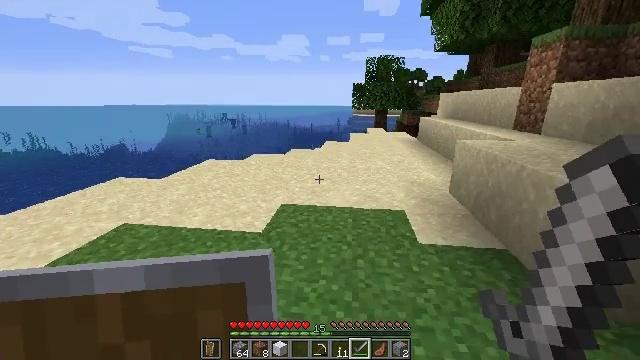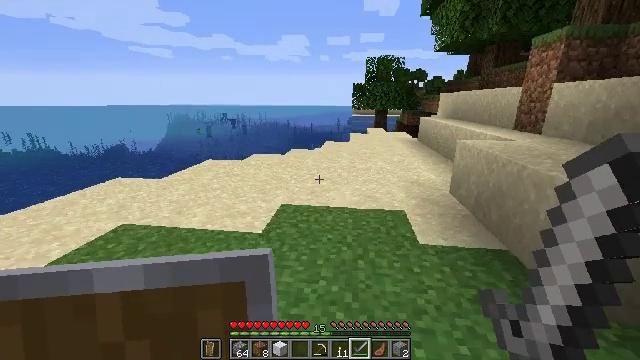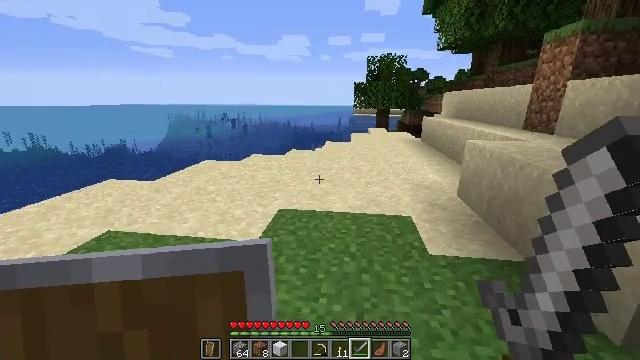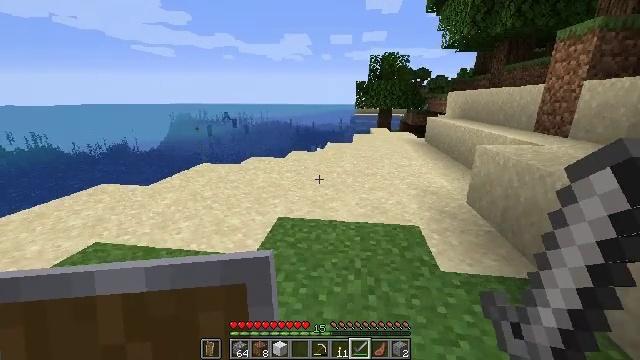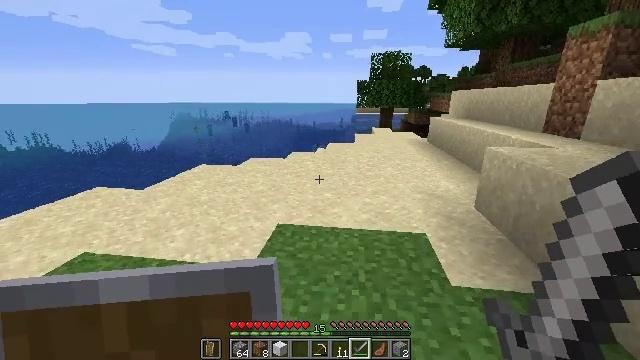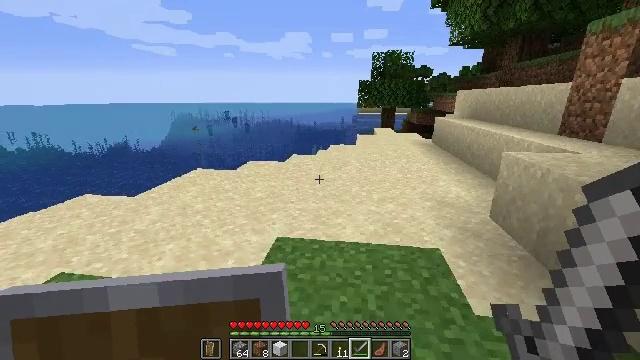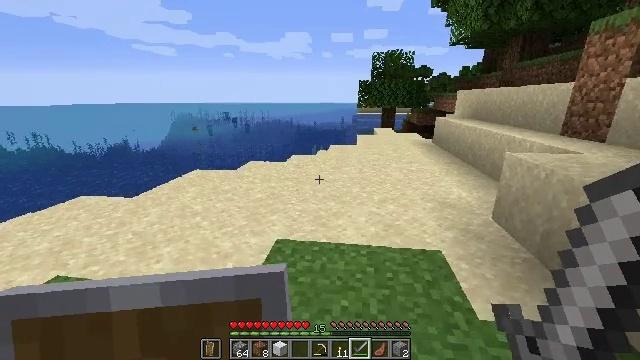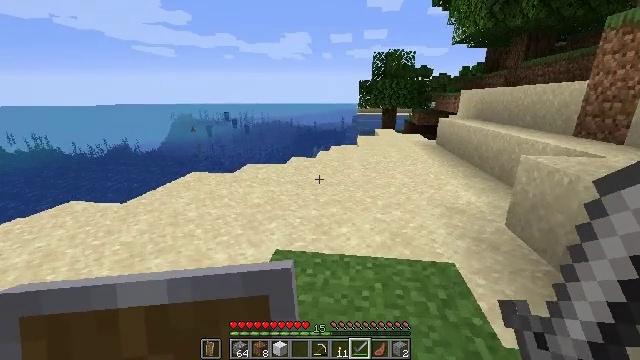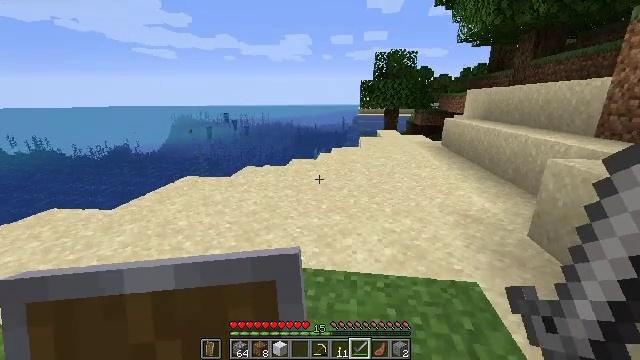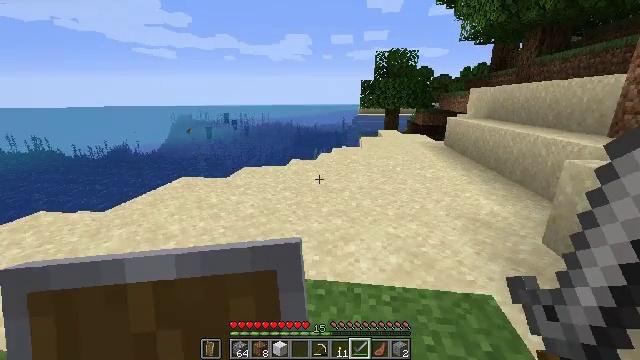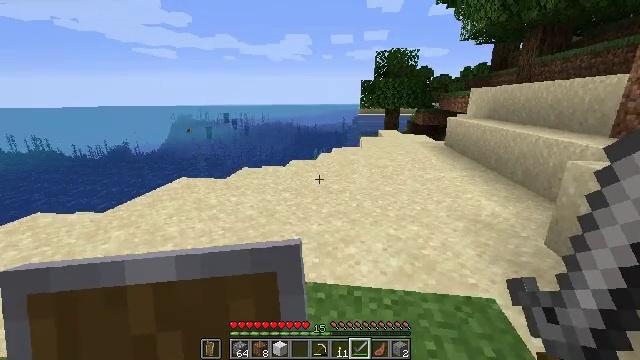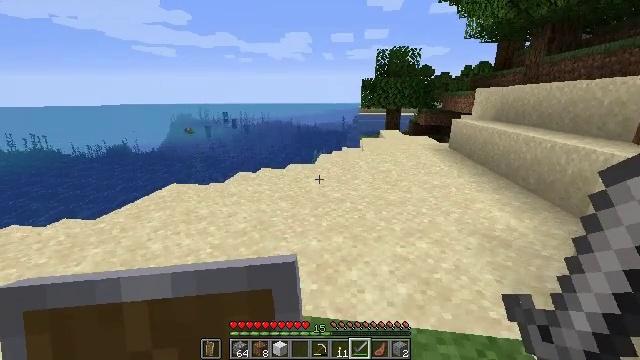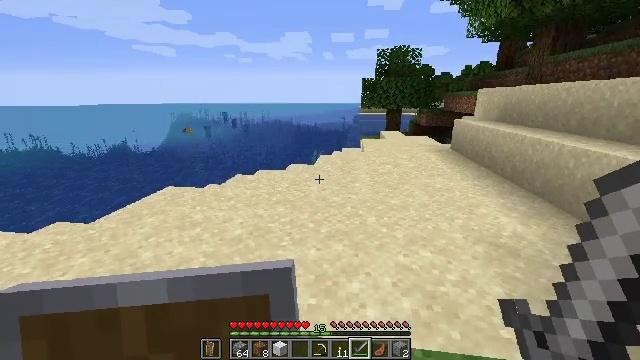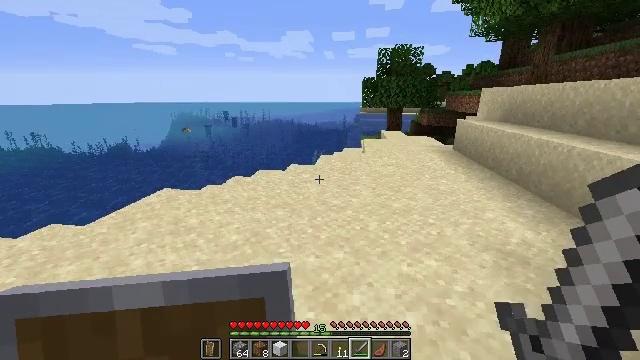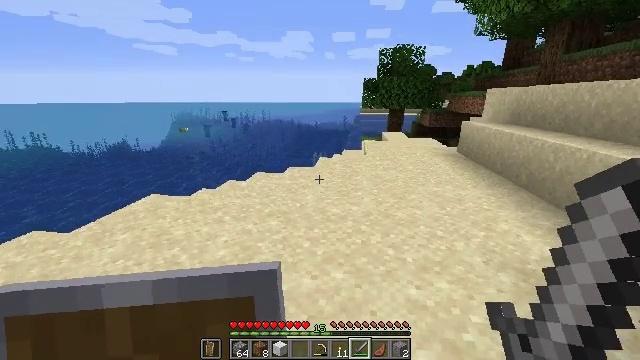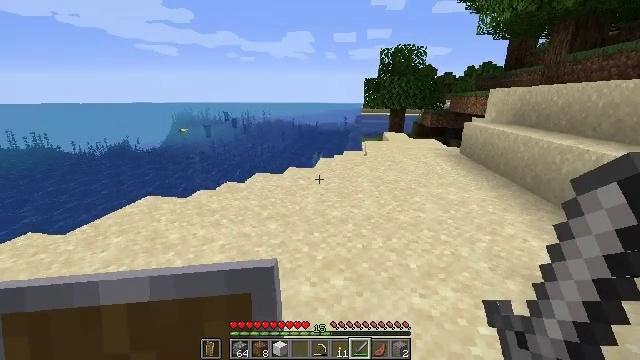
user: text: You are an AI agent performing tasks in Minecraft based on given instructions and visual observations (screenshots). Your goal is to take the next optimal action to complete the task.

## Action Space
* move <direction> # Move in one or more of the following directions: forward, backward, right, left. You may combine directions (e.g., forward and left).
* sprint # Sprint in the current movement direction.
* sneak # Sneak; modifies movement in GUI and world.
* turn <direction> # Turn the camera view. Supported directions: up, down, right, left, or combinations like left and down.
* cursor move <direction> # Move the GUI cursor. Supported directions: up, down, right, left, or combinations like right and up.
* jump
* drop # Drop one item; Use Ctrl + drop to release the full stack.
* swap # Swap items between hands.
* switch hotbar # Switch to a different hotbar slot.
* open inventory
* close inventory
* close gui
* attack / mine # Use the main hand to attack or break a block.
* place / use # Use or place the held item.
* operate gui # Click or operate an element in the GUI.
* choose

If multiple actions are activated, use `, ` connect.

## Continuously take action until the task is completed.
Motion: motion action
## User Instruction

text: Hunt a tropical fish.
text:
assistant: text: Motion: move forward
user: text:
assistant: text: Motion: move forward
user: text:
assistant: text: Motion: move forward
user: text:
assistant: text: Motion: move forward
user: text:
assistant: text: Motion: move forward
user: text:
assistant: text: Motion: move forward
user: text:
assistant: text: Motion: move forward
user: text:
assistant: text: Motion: move forward
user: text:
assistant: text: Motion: move forward
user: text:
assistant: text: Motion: move forward
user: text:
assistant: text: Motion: move forward
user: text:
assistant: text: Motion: move forward
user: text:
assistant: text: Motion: move forward
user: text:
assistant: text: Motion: move forward
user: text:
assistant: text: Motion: move forward
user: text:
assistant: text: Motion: move forward
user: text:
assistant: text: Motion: move forward
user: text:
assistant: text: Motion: move forward
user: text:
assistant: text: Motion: move forward
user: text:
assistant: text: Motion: move forward
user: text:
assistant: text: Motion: move forward
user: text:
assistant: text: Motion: move forward
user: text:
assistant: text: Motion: move forward
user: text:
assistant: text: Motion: move forward
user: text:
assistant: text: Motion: move forward
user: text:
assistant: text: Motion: move forward
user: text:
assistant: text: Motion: move forward
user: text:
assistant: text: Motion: move forward
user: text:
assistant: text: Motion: move forward
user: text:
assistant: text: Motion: move forward